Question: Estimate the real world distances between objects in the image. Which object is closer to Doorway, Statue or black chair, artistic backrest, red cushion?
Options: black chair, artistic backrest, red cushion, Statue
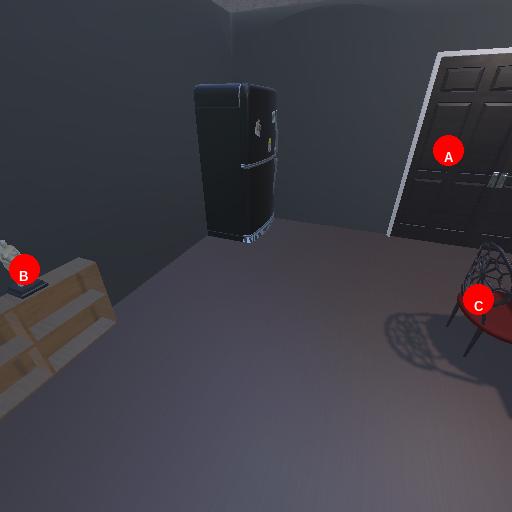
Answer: black chair, artistic backrest, red cushion